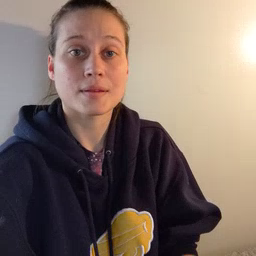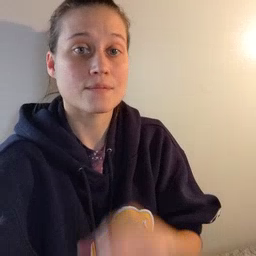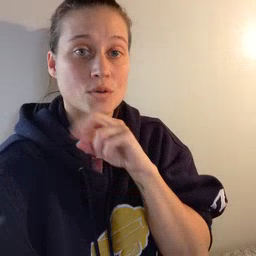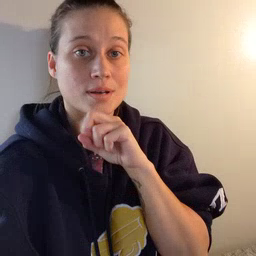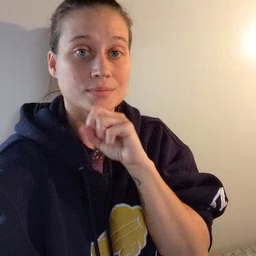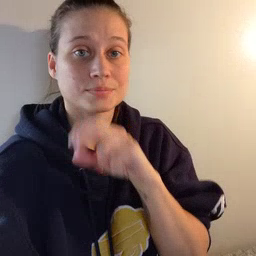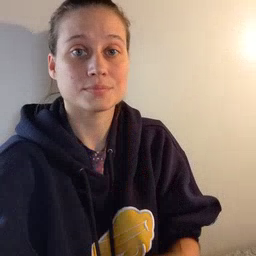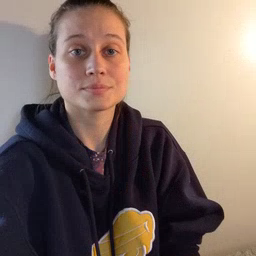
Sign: frog